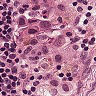
Metastatic tissue present: yes